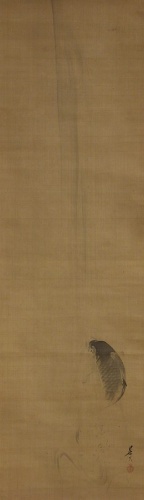
Artist: Shibata Zeshin
Artist bio: Japanese, 1807–1891
Date: 19th century
Object type: Hanging scroll
Classification: Paintings
Medium: Hanging scroll; ink on silk
Culture: Japan
Dimensions: 41 1/4 x 11 1/2 in. (104.8 x 29.2 cm)
Department: Asian Art
Credit line: Gift of Edward M. Bratter, 1957
Accession year: 1957
Repository: Metropolitan Museum of Art, New York, NY
Tags: Fish|Waterfalls